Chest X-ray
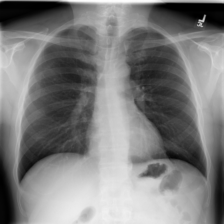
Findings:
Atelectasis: negative
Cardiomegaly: negative
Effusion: negative
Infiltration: negative
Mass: negative
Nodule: positive
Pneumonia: negative
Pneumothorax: negative
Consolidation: negative
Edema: negative
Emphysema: negative
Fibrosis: negative
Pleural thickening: negative
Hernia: negative